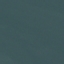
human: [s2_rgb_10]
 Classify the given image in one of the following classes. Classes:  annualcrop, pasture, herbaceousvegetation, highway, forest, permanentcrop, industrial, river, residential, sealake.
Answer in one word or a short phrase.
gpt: SeaLake